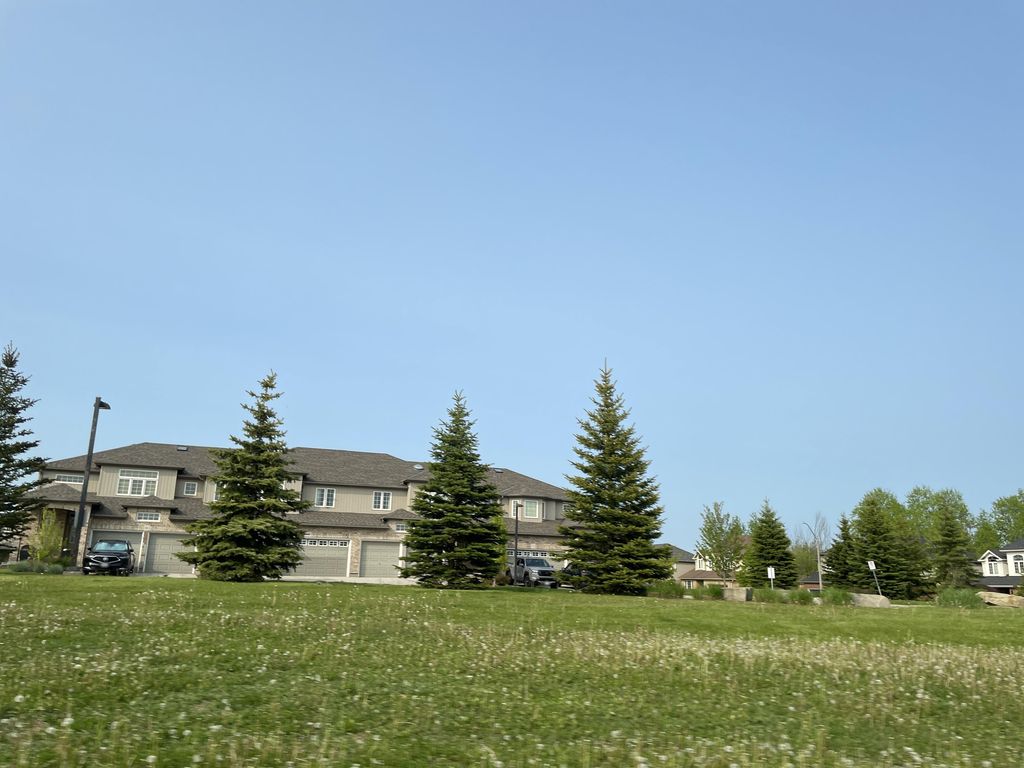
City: kitchener-waterloo